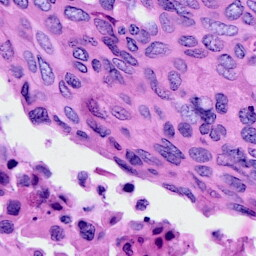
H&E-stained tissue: Cervix